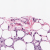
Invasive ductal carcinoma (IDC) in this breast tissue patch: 0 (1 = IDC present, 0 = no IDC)